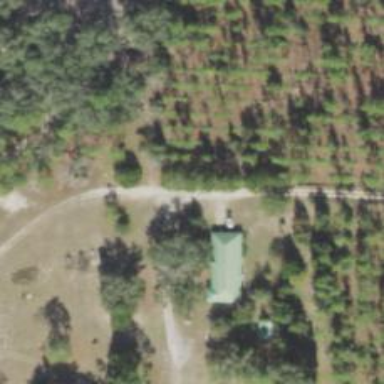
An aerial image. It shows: Driveway.